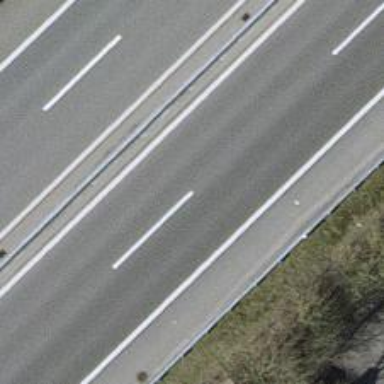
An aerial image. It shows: Motorway.